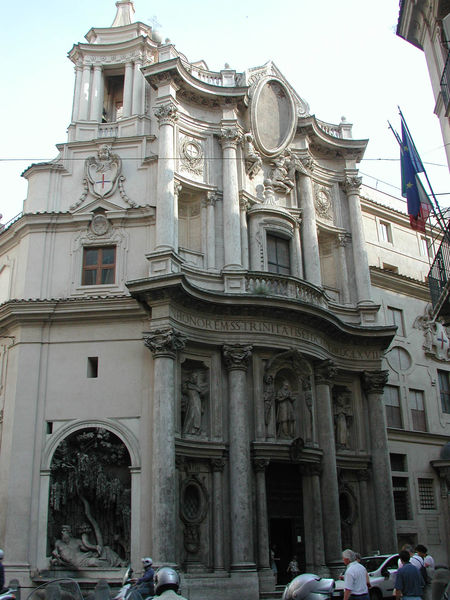
Titel: S. Carlo alle Quattro Fontane in Rom
Künstler: Francesco Borromini
Standort: Rom, S. Carlo alle Quattro Fontane (EU - I - Latium)
Schlagwörter: himmel, schatten, weiß, menschen, fenster, säulen, tür, gebäude, haus, architektur, barock, kirche, sonne, balkon, schrift, fahnen, fassade, flagge, auto, figuren, foto, eingang, text, portal, heilige, flaggen, franrkeich, neptun